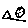
Label: moon